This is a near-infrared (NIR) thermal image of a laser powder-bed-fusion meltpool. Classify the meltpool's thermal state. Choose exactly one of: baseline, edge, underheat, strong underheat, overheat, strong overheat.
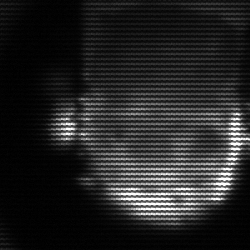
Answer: baseline